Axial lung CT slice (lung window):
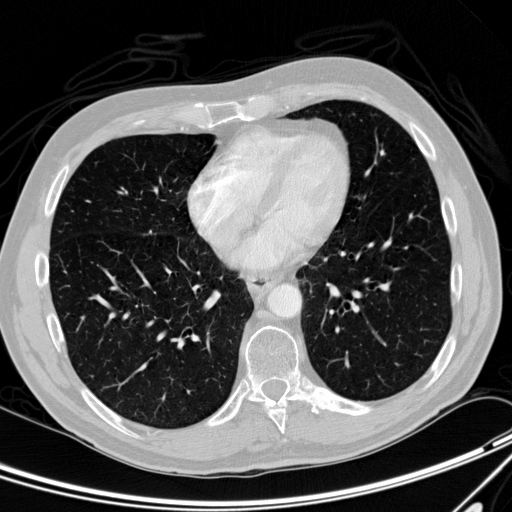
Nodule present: no